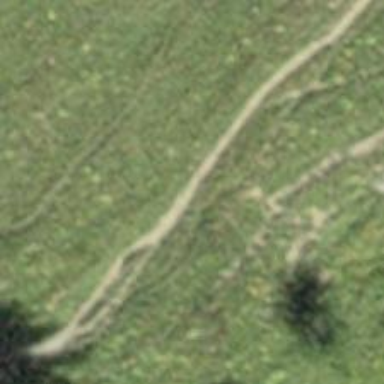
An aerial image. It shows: Path.